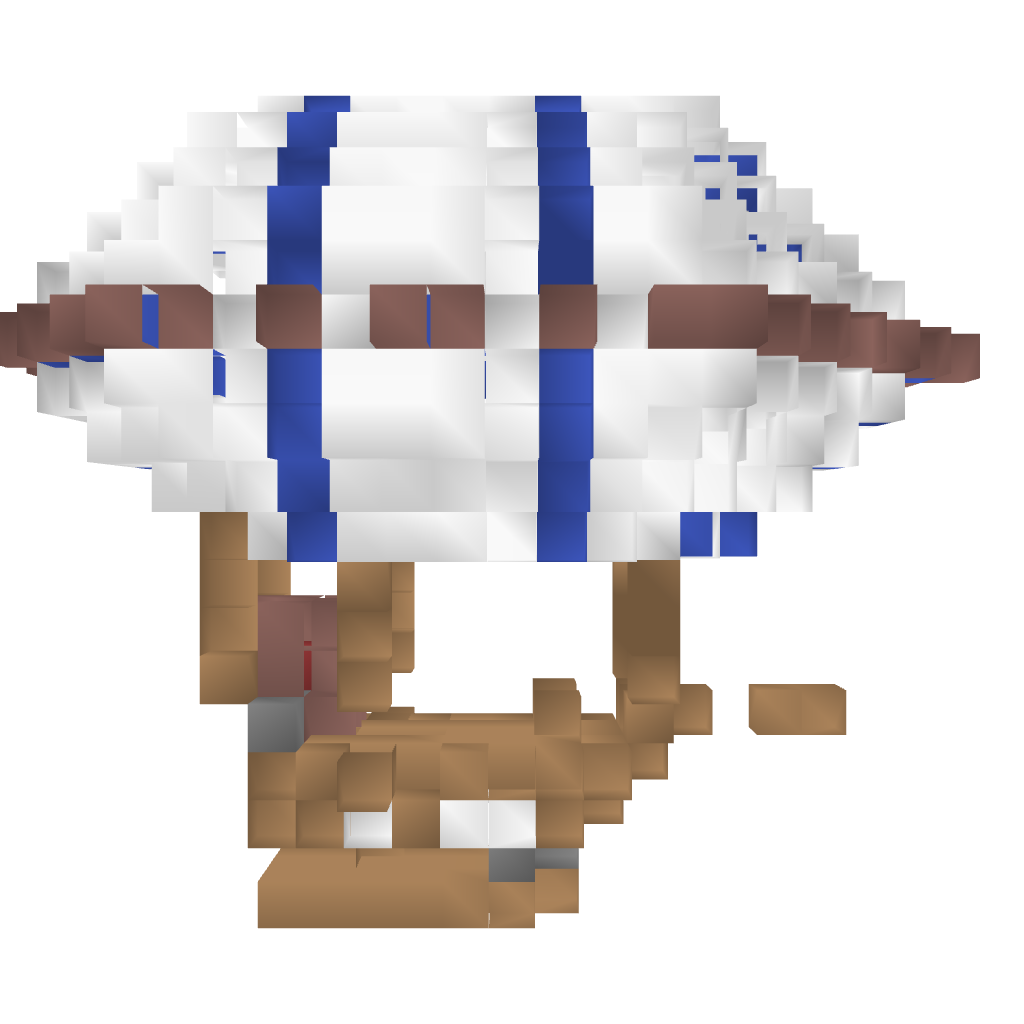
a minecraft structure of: Small airship high quality